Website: apple
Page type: billing-address
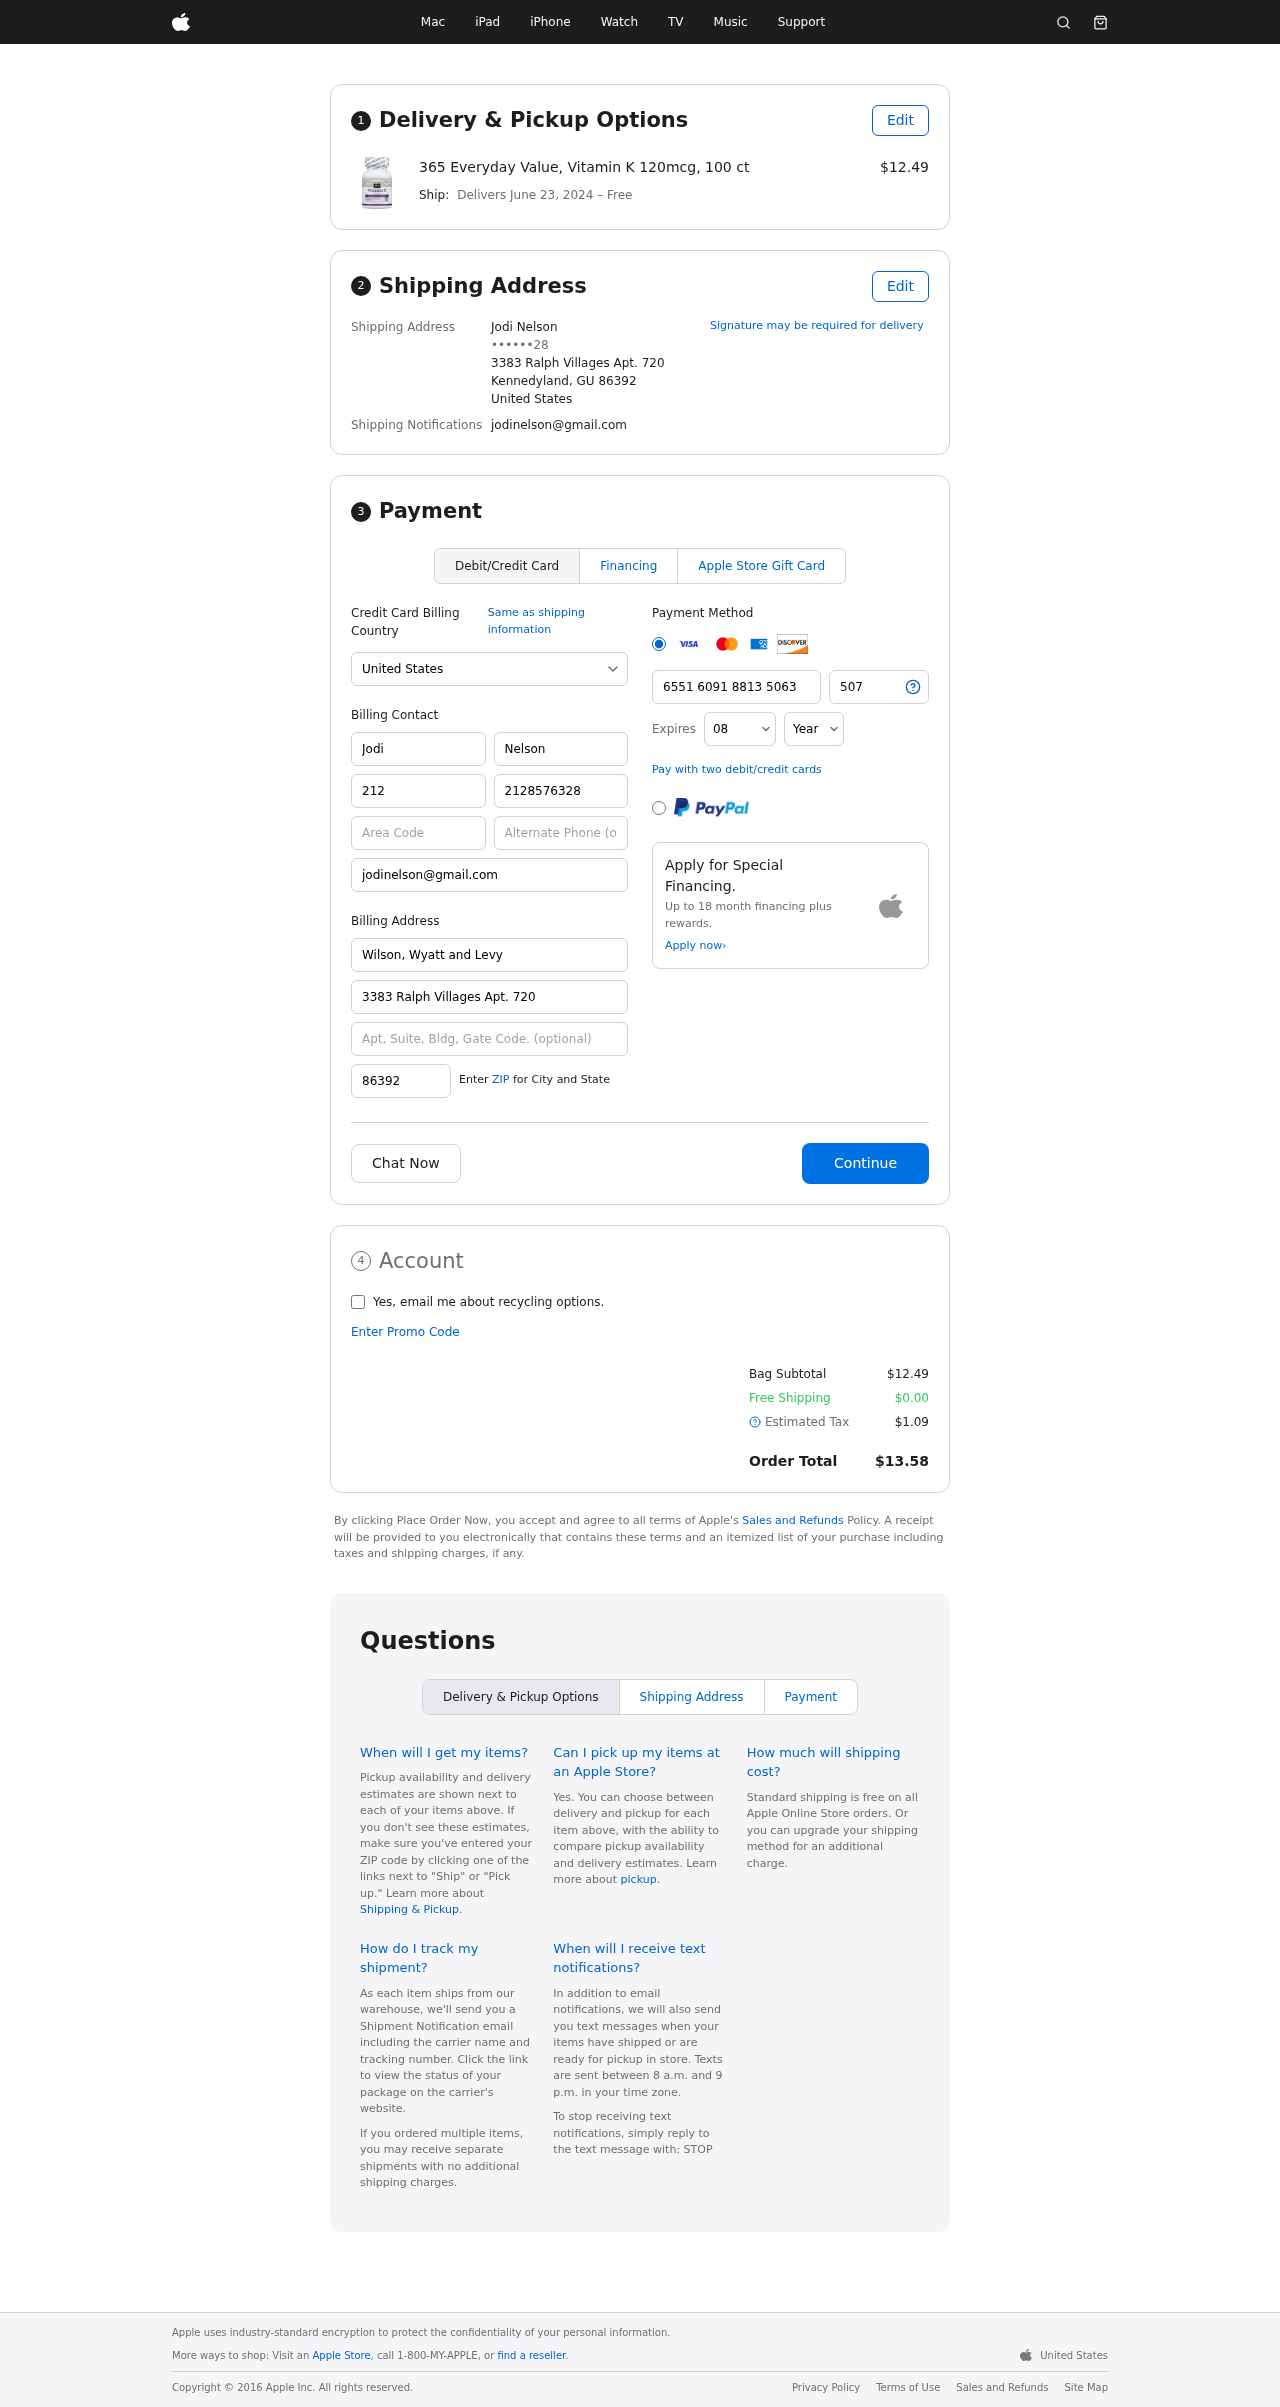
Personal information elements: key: PII_CARD_CVV
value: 507
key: PII_CARD_EXPIRY_MONTH
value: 08
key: PII_CARD_EXPIRY_YEAR
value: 30
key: PII_CARD_NUMBER
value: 6551 6091 8813 5063
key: PII_CITY_STATE_ZIP
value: Kennedyland, GU 86392
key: PII_COUNTRY
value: United States
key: PII_EMAIL
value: jodinelson@gmail.com
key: PII_FULLNAME
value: Jodi Nelson
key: PII_STREET
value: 3383 Ralph Villages Apt. 720
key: PII_PHONE_MASKED
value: ••••••28
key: PII_BILLING_FIRSTNAME
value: Jodi
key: PII_BILLING_LASTNAME
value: Nelson
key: PII_BILLING_PHONE_AREA
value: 212
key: PII_BILLING_PHONE
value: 2128576328
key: PII_BILLING_EMAIL
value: jodinelson@gmail.com
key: PII_BILLING_COMPANY
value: Wilson, Wyatt and Levy
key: PII_BILLING_STREET
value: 3383 Ralph Villages Apt. 720
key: PII_BILLING_POSTCODE
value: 86392
Product elements: key: PRODUCT1_NAME
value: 365 Everyday Value, Vitamin K 120mcg, 100 ct
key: PRODUCT1_PRICE
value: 12.49
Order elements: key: ORDER_DELIVERY_DATE
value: June 23, 2024
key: ORDER_SUBTOTAL
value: $12.49
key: ORDER_SHIPPING_COST
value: $0.00
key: ORDER_TAX
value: $1.09
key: ORDER_TOTAL
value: $13.58